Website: apple
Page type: store-pickup
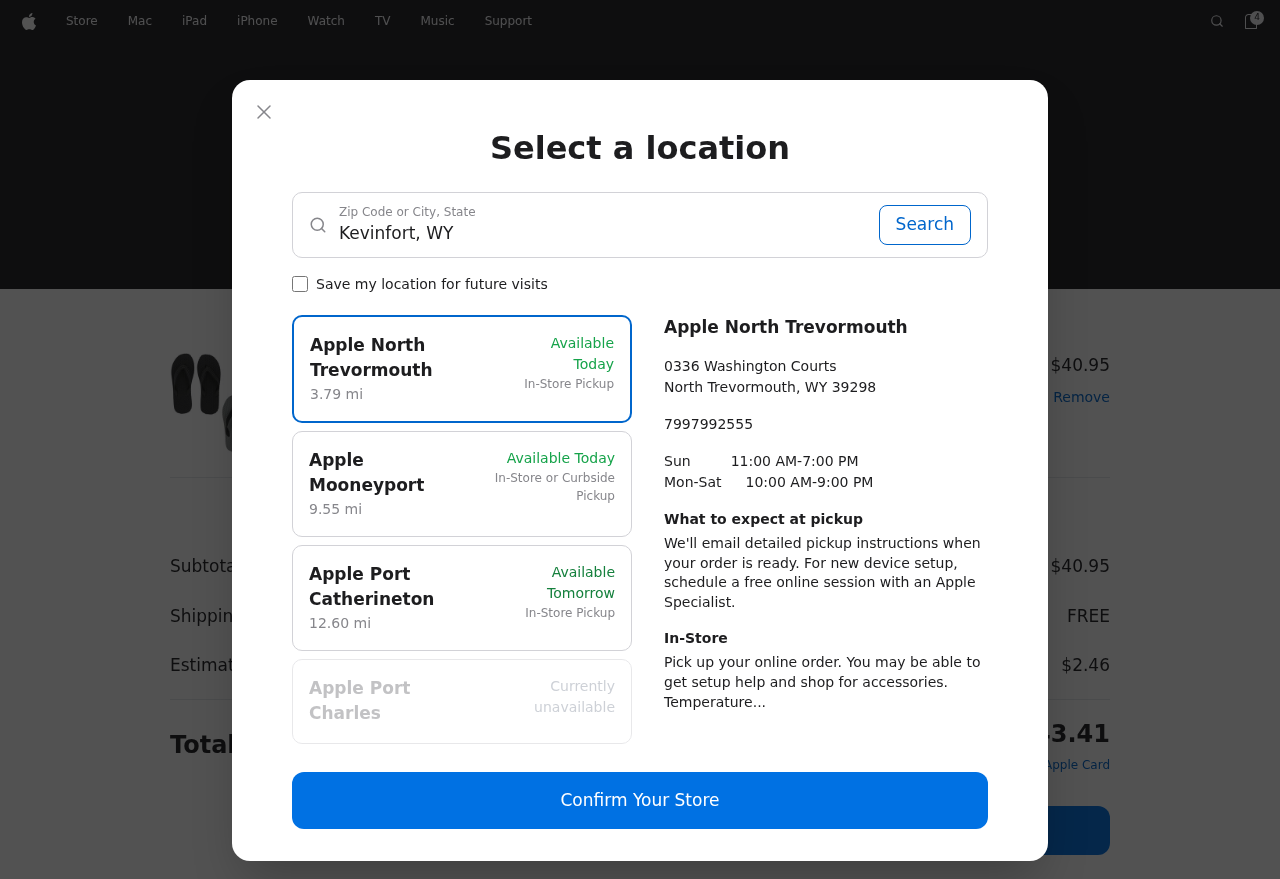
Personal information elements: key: PII_CITY_STATE
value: Kevinfort, WY
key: PII_LOCATION1_CITY
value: Apple North Trevormouth
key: PII_LOCATION1_CITY_STATE_ZIP
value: North Trevormouth, WY 39298
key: PII_LOCATION1_STREET
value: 0336 Washington Courts
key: PII_LOCATION2_CITY
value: Apple Mooneyport
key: PII_LOCATION3_CITY
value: Apple Port Catherineton
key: PII_LOCATION4_CITY
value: Apple Port Charles
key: PII_PHONE
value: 7997992555
Product elements: key: PRODUCT1_NAME
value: Solefit Men's Zoom Black & Olive Flip-Flops Pack of 2-6 UK (40 EU) (SLFT-0101-0106)
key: PRODUCT1_PRICE
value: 40.95
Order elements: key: ORDER_NUM_ITEMS
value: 4
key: ORDER_TOTAL
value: $43.41
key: ORDER_SUBTOTAL
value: $40.95
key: ORDER_SHIPPING_COST
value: FREE
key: ORDER_TAX
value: $2.46
Search elements: key: SEARCH_CITY_STATE
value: Kevinfort, WY